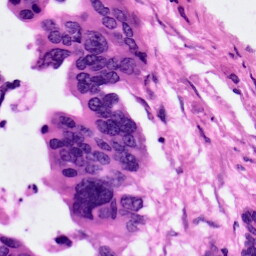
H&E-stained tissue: Pancreatic